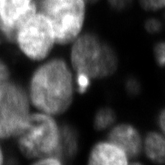
Tissue sample: ovarian
Magnification: 5.0x
Cell type: Fibroblasts
Senescence state: senescent